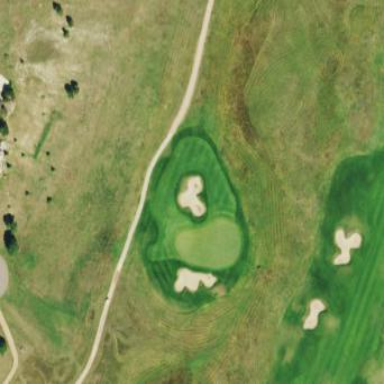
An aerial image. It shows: Grassy area serving as fairway for golf.